Question: I am not a native Android dev, but am learning by modifying react-native native packages.
I was trying to use the native Button component and progrmatically make changes to make it look like the Play store buttons of "uninstall" which is transparent background and a border. And also the solid "open" button. I am only able to get it to be "borderless" with:
'''
super(context, null, android.R.attr.borderlessButtonStyle)
'''
or regular raised:
'''
super(context)
'''
Here is screenshot of Play store buttons, does anyone know how to make these programmatically. Including toggling the 'android.R.attr.borderlessButtonStyle' progrmatically.

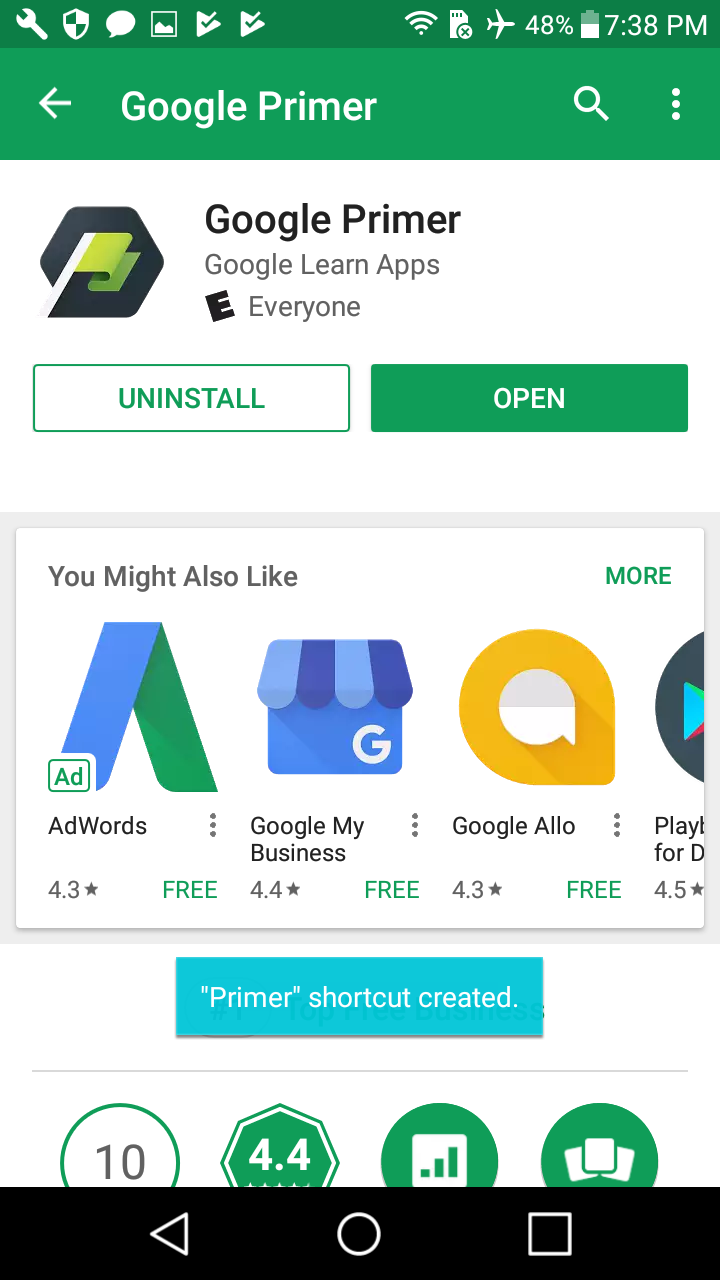
Answer: You need to make your own drawable. Here is an example.
Do not use this, just copy and modify as it is not your requested style, it is simply an example.
'''
<?xml version="1.0" encoding="utf-8"?>
<selector xmlns:android="http://schemas.android.com/apk/res/android">
<item android:state_pressed="true">
<shape>
<solid
android:color="#000000" />
<stroke
android:width="1dp"
android:color="#ffffff" />
<corners
android:radius="4dp" />
<padding
android:left="6dp"
android:top="6dp"
android:right="6dp"
android:bottom="6dp" />
</shape>
</item>
<item>
<shape>
<solid
android:color="#90aabbcc" />
<stroke
android:width="1dp"
android:color="#ffffff" />
<corners
android:radius="4dp" />
<padding
android:left="6dp"
android:top="6dp"
android:right="6dp"
android:bottom="6dp" />
</shape>
</item>
</selector>
'''
Of course, do you own colors, your own border or no border, and corner radius and you are done.